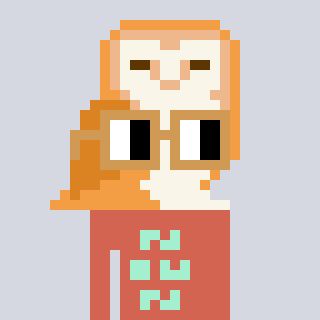
a pixel art character with square brown glasses, a owl-shaped head and a peachy-colored body on a cool background